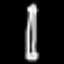
Label: pencil